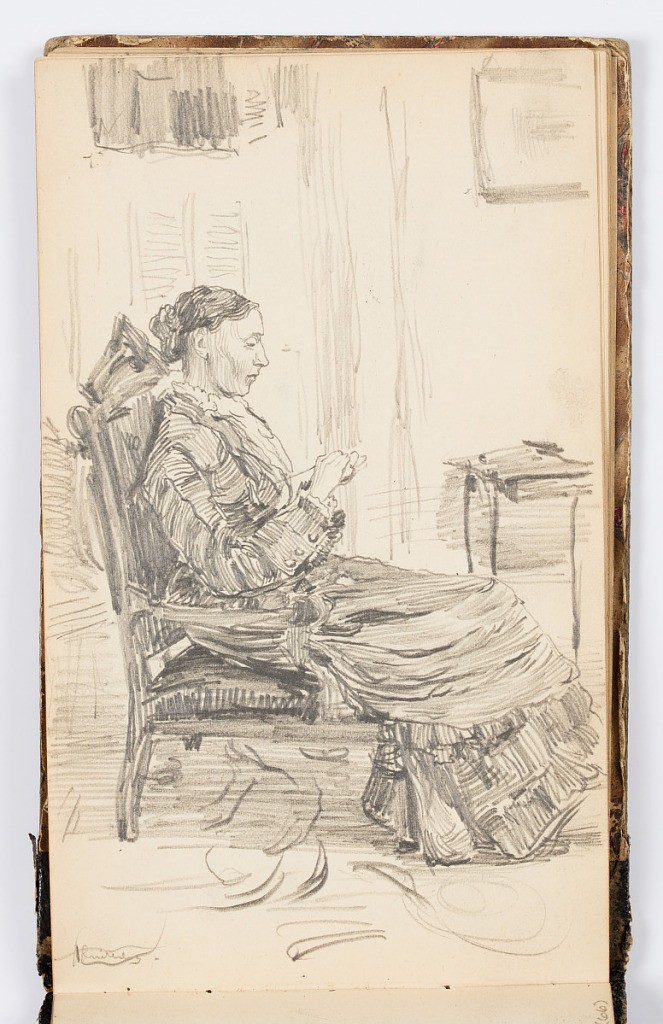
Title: Sketchbook Page
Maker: Kenyon Cox, American, 1856–1919
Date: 1875
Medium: Graphite on paper
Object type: Sketchbook folio
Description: Sketch of a woman in profile, seated in a chair. She holds something in her hands, possibly sewing or reading.